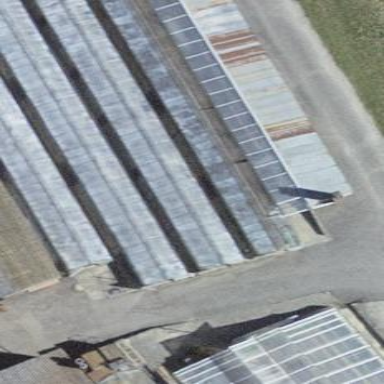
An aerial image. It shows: Greenhouse.